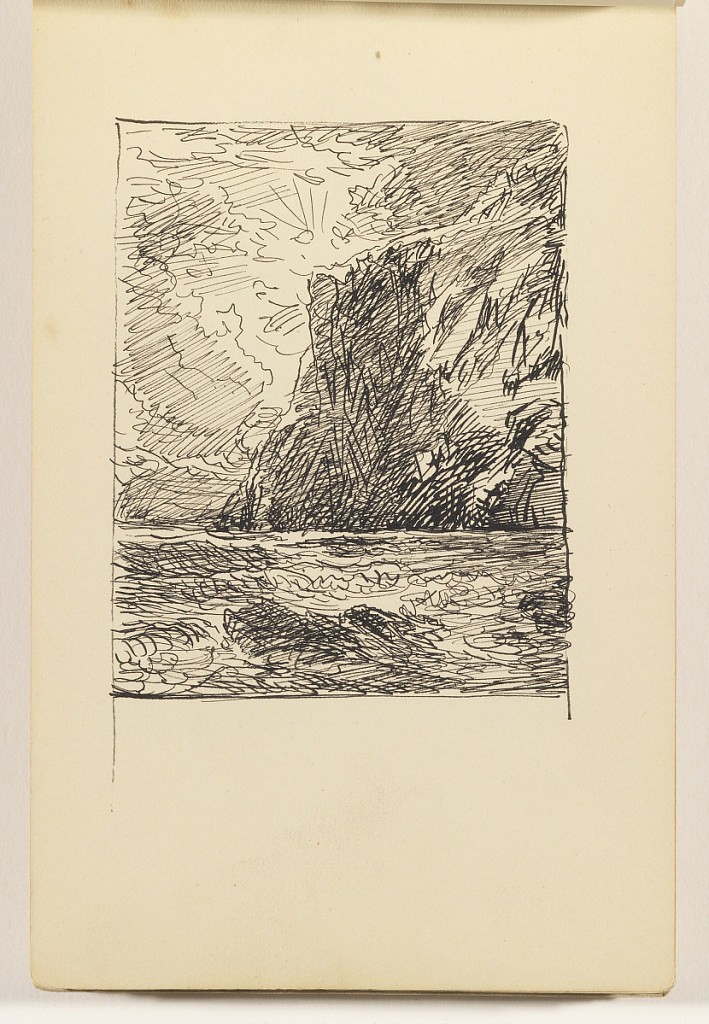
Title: Ocean with Rock and Tall Cliff
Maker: William Trost Richards, American, 1833–1905
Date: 1885–90
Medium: Graphite on cream wove paper, bound
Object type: Sketchbook folio
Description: Ocean in foreground with rock in center. Tall cliff at right.